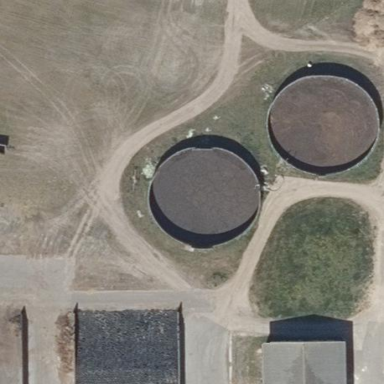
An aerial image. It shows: Storage tank with man-made structure.